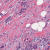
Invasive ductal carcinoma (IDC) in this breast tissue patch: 1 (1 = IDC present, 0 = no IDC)